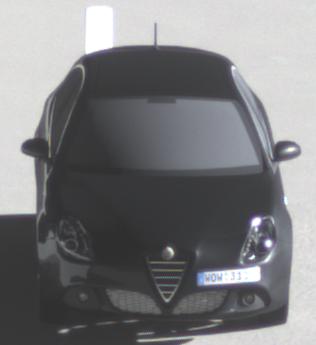
Make: Alfa Romeo
Model: Giulietta 1.4 TB 16V
Detailed model: Giulietta (940)
Model produced from: 2010/05
Model produced until: 2013/03
Doors: 5
Color: black
Road condition: dry road
Daytime: morning or afternoon
Contrast: high contrast